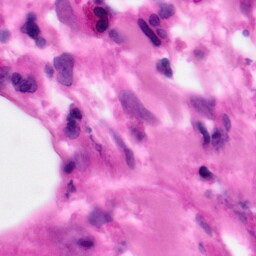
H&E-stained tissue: Pancreatic